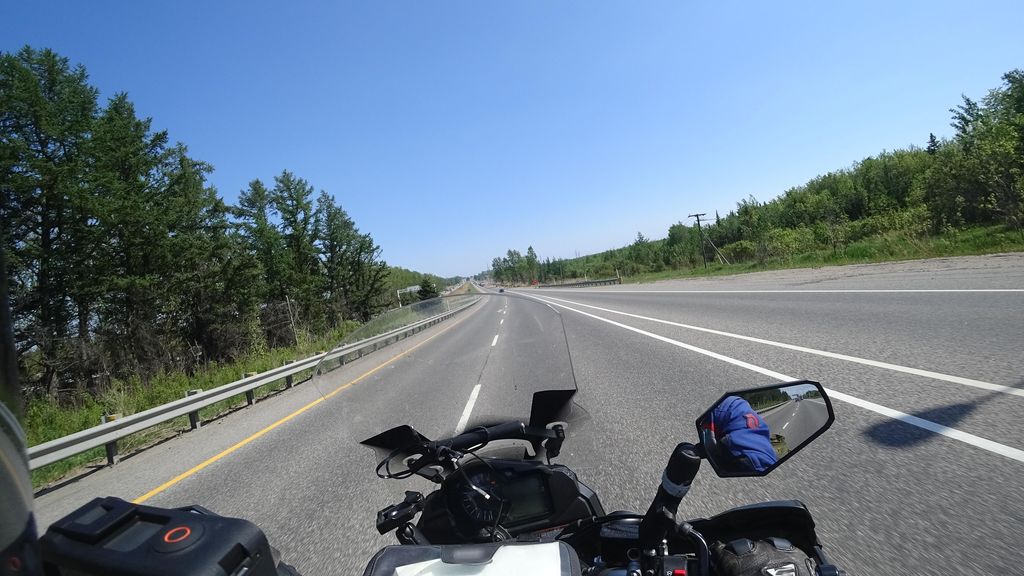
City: quebec_city